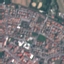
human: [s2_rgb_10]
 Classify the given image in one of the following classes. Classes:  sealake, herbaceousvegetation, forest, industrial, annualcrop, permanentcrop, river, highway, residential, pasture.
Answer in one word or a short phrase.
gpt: Residential